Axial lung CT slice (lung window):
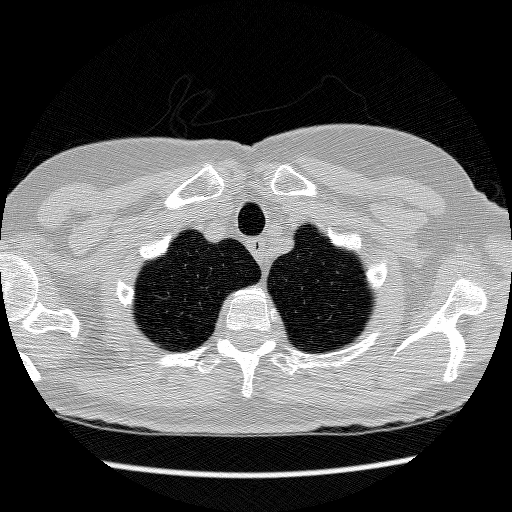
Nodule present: no